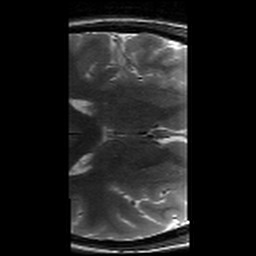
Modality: T2w
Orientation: axial
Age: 22
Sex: female
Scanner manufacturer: siemens
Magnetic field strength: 3 T
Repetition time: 8.02 s
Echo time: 0.08 s